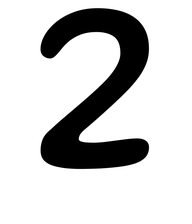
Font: Gluten_Regular